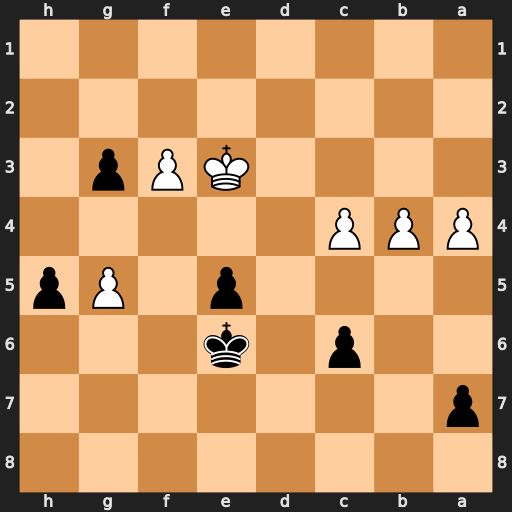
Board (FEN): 8/p7/2p1k3/4p1Pp/PPP5/4KPp1/8/8
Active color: b
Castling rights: -
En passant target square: -
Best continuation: h4 Ke2 h3 Kf1 Kf5